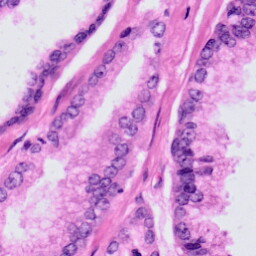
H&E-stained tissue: Prostate